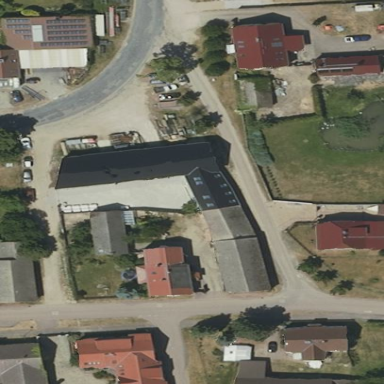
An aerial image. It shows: Shed building.